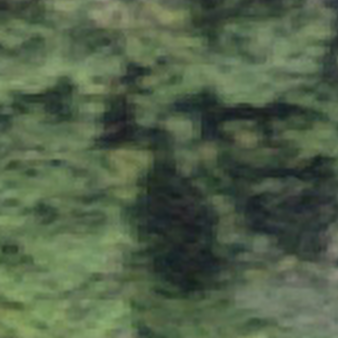
Label: other